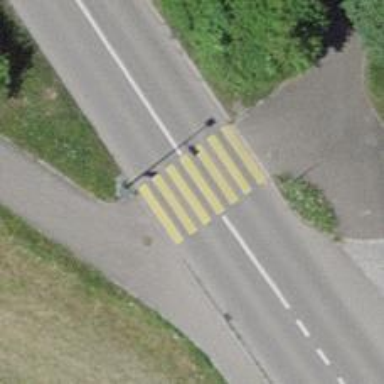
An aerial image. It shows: Uncontrolled zebra crossing with zebra markings.